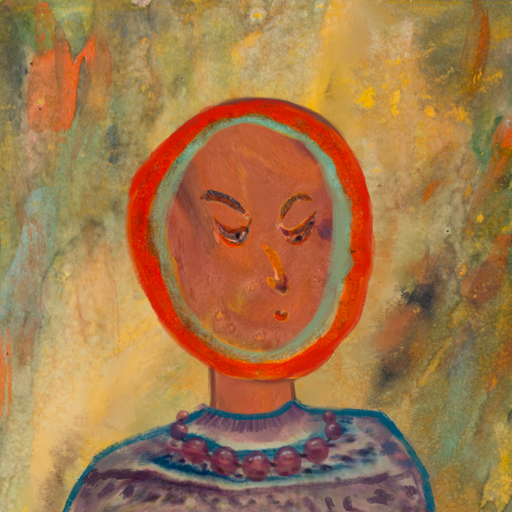
Background: Comrade, Head And Neck Side: Mother_And_Son_Son, Face Side: Hypocrite, Bust: HillGirl, Hair Side: Sisters, Head Accessory: Blank, Second Necklace: Blank, Necklace: Irani_2, Baby: Blank